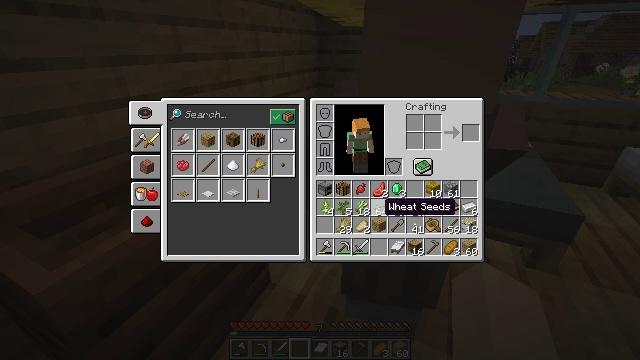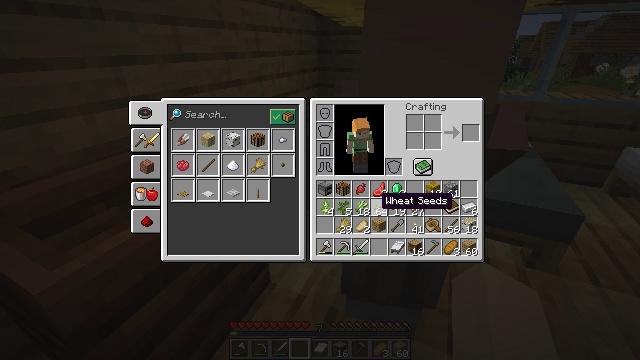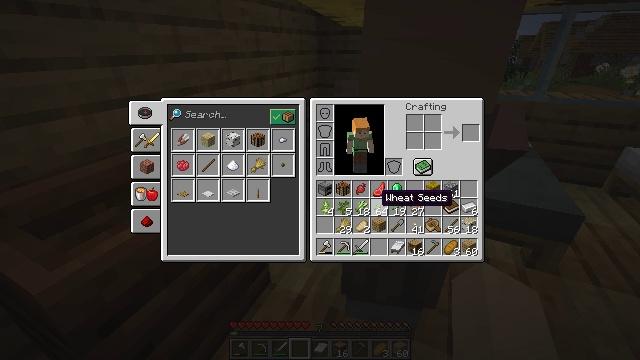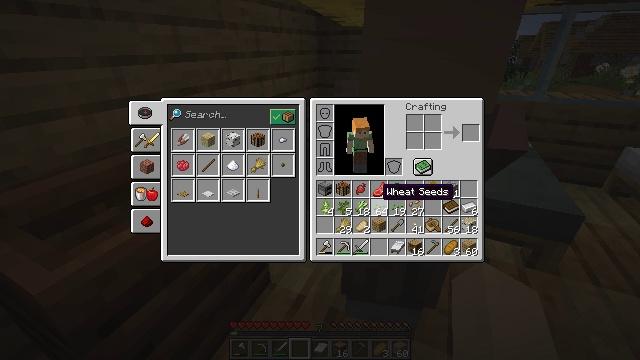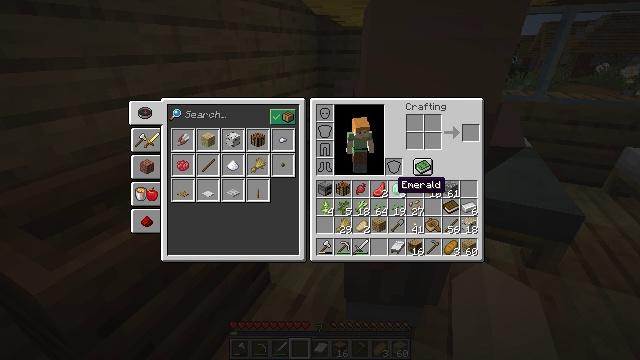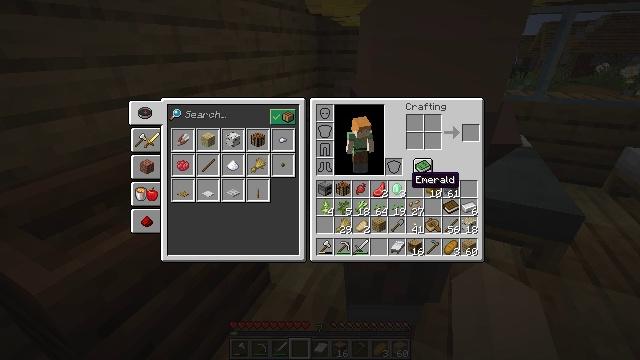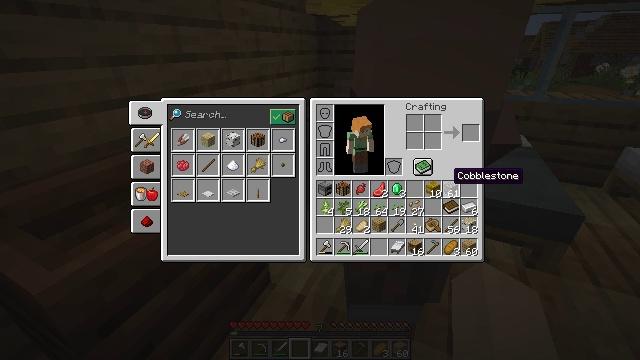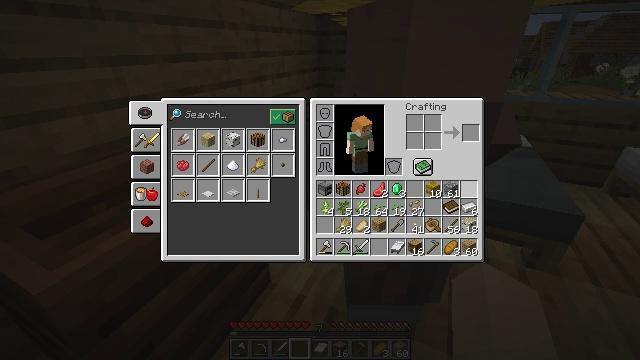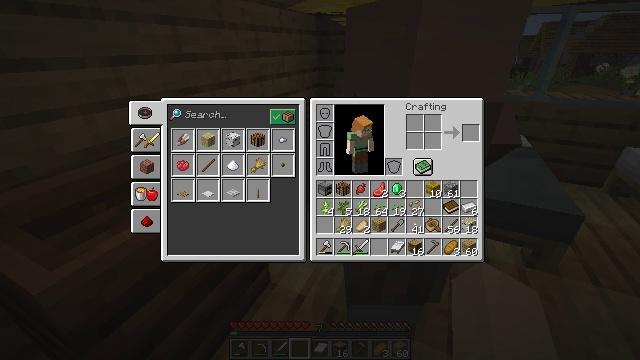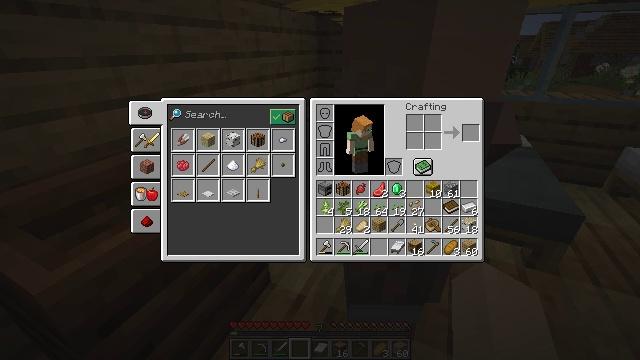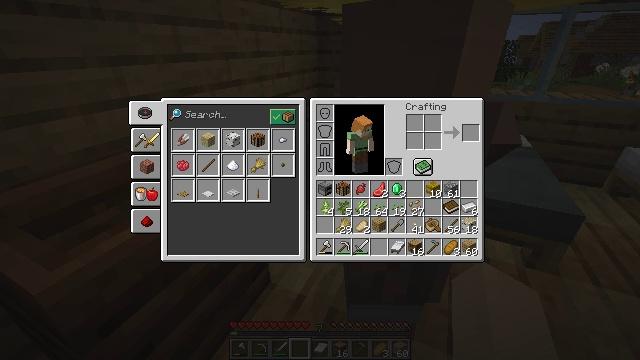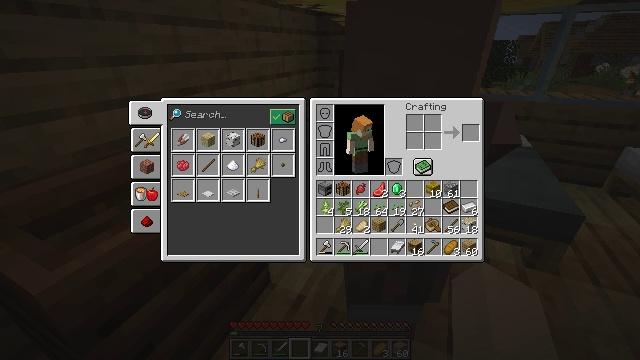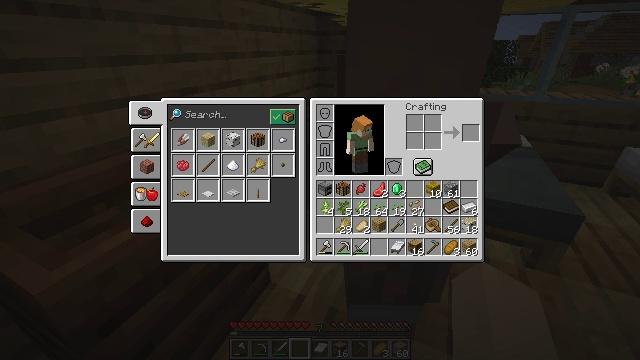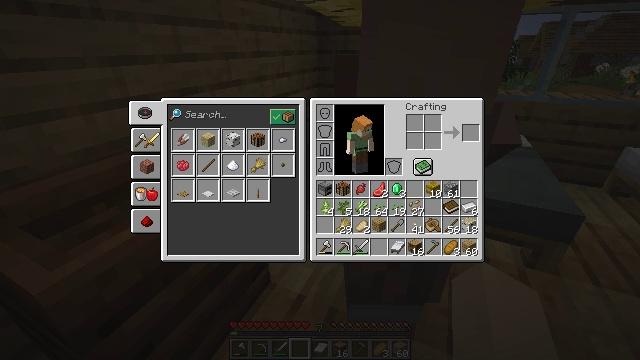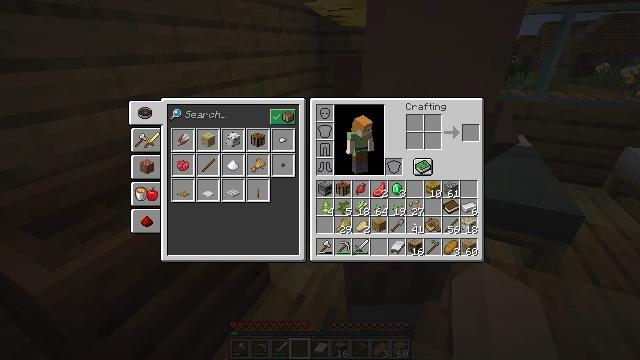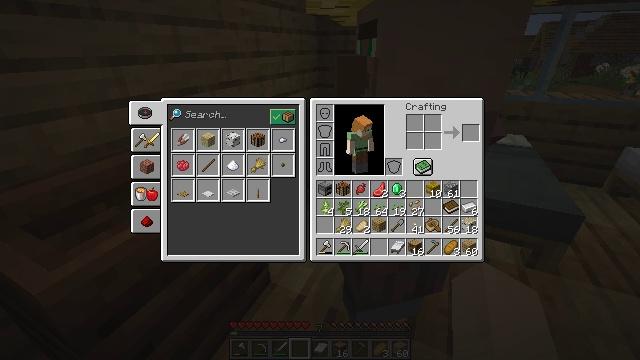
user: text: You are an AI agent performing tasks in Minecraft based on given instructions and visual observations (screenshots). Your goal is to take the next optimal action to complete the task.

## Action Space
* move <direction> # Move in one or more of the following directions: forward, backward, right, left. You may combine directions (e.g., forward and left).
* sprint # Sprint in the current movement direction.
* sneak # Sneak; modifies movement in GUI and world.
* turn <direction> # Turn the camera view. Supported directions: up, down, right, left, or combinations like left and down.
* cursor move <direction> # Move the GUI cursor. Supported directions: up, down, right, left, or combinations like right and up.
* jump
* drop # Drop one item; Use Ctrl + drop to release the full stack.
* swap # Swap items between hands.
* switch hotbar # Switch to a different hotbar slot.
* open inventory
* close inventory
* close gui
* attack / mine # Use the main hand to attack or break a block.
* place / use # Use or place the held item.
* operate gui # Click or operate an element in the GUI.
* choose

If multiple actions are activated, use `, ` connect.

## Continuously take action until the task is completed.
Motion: motion action
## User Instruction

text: Left click on the fletching table to mine it.
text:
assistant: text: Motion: no_op
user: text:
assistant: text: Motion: no_op
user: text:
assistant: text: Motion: no_op
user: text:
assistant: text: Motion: cursor move right and up
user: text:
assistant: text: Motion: cursor move right
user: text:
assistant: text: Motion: cursor move right
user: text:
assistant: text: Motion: cursor move right
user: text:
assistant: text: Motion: no_op
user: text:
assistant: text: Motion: no_op
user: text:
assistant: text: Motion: no_op
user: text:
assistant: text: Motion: no_op
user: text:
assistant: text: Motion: no_op
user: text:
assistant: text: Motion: no_op
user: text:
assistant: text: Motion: no_op
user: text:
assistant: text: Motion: no_op
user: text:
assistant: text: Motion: no_op
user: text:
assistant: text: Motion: cursor move left
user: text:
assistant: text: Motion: no_op
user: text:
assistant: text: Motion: no_op
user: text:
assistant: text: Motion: no_op
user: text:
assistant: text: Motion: cursor move left
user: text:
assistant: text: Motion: cursor move left
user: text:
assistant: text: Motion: cursor move left
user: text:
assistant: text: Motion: no_op
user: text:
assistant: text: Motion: no_op
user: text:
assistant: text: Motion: no_op
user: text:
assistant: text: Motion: no_op
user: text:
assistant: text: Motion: no_op
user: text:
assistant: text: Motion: no_op
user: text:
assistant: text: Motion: no_op